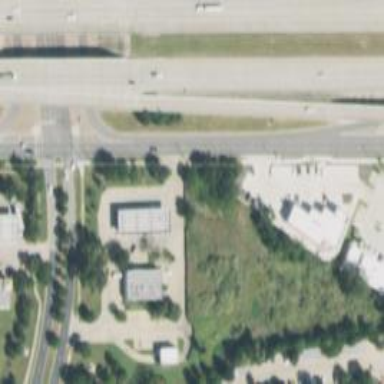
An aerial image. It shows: Secondary road with frontage road.